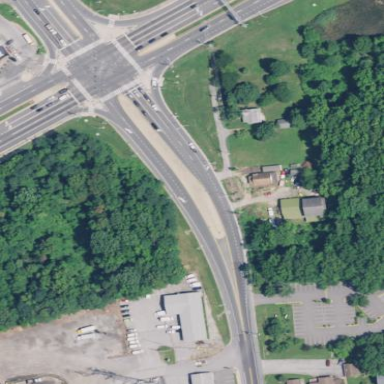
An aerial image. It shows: Traffic island on the road.